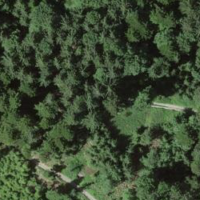
EUNIS habitat code: 43
Species observed at this site:
Vaccinium myrtillus